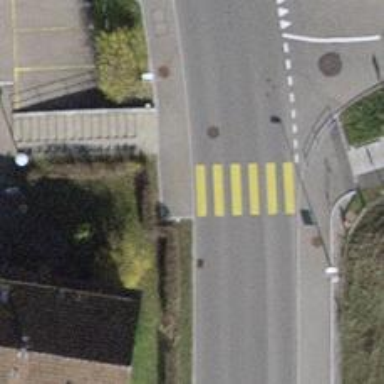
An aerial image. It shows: Kerb barrier.